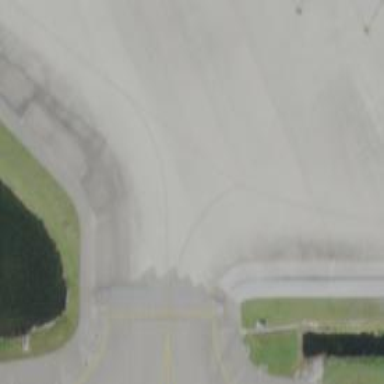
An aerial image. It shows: View of taxiway at the airport.